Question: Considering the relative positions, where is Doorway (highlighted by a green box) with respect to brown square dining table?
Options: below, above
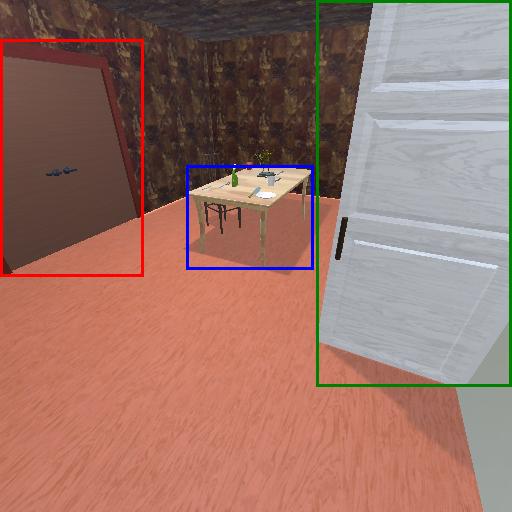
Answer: below